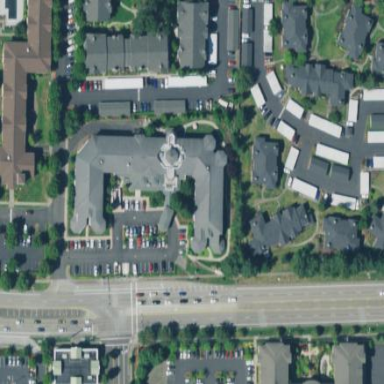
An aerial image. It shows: Building.